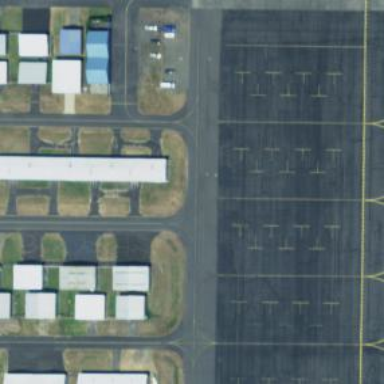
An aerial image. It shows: View of taxiway at the airport.